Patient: sex F, age 46
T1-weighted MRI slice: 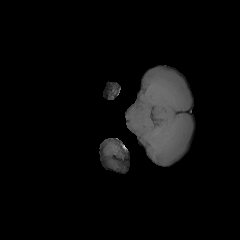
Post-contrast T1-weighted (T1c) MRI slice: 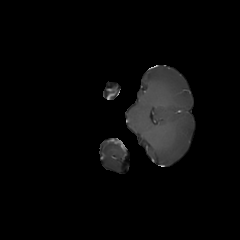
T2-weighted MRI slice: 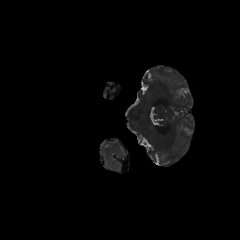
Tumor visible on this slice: no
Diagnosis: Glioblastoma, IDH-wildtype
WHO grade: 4